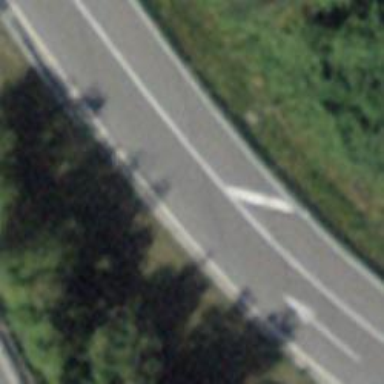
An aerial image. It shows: Asphalt motorway link.